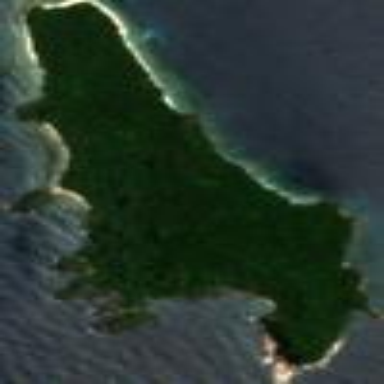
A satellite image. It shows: Island with natural coastline.